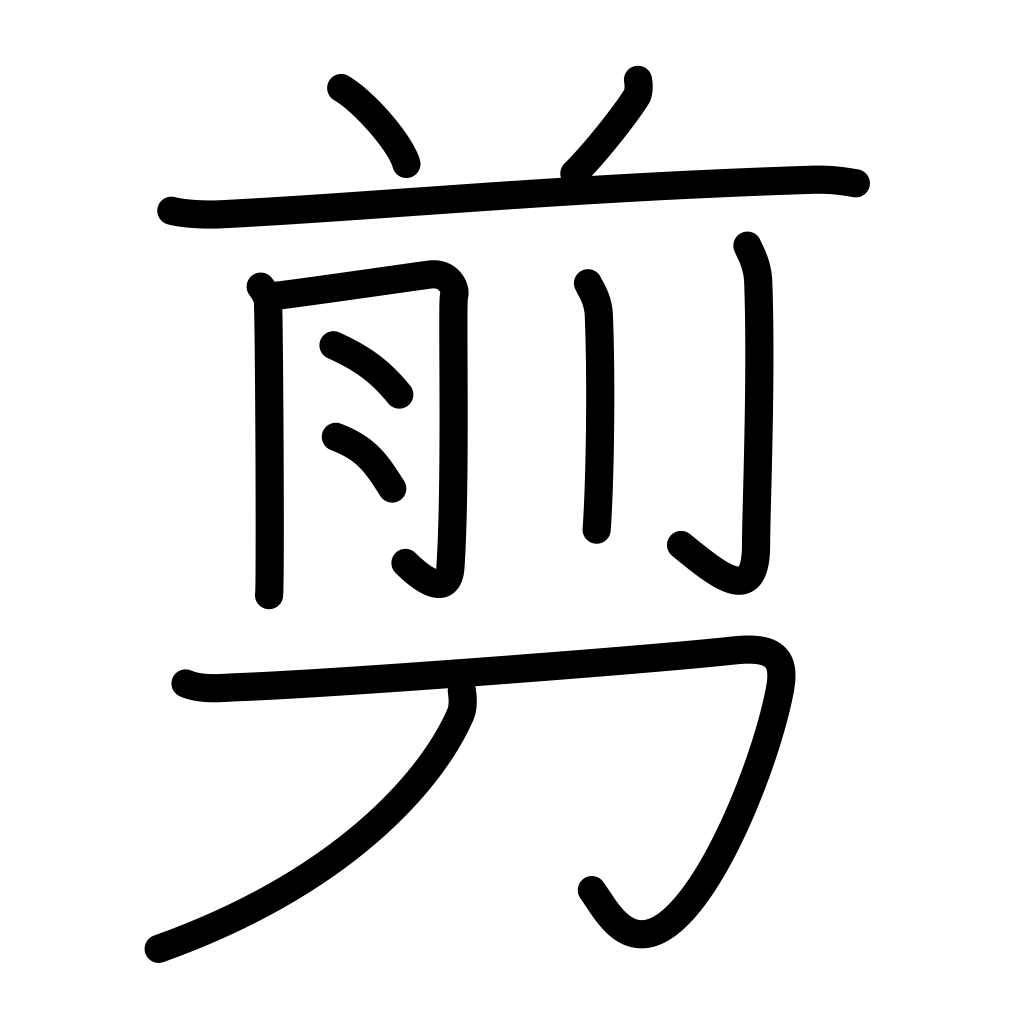
Meaning: clip, snip, cut